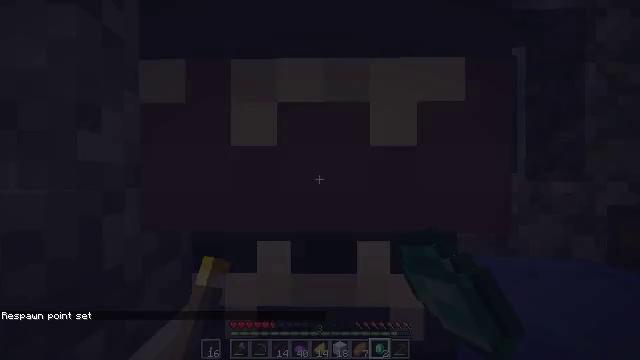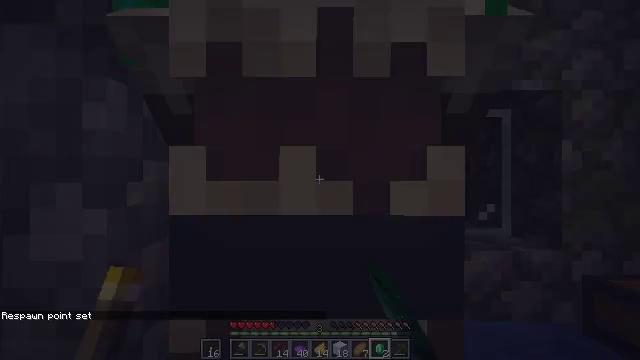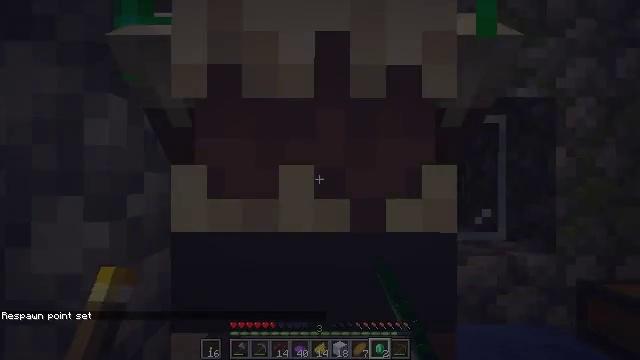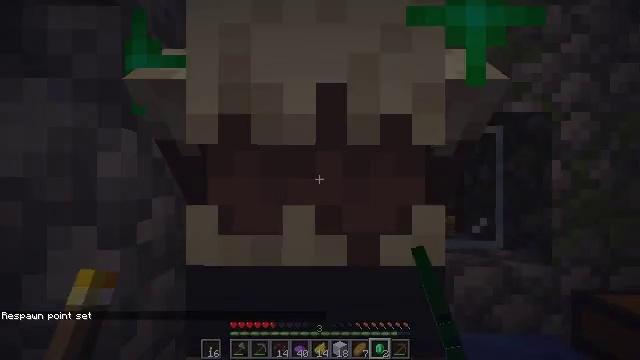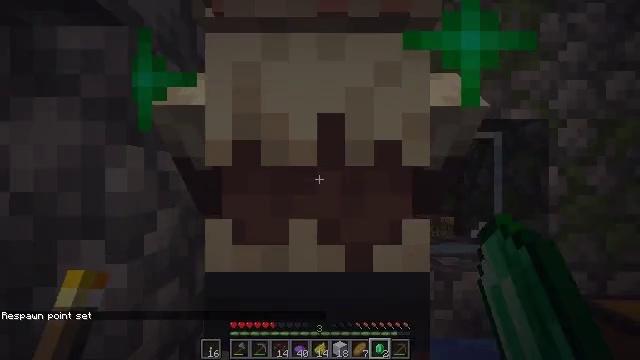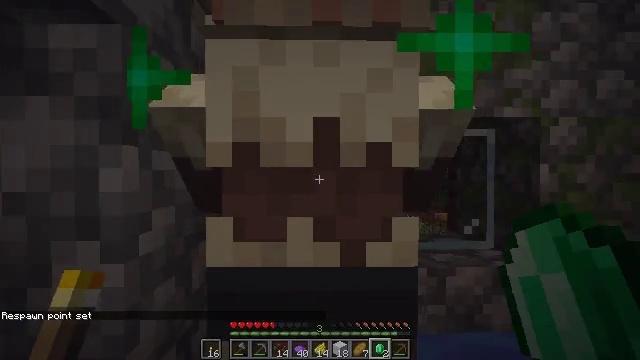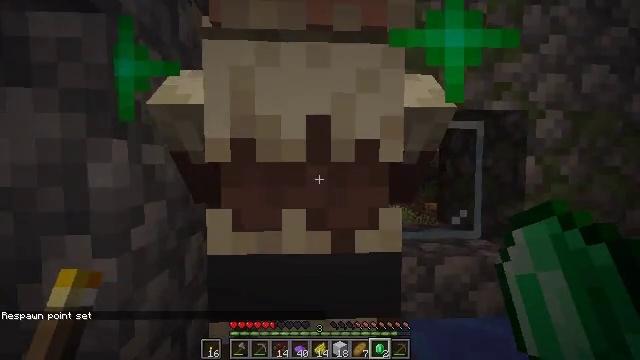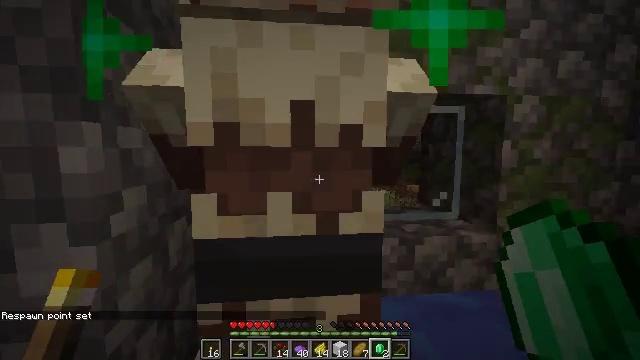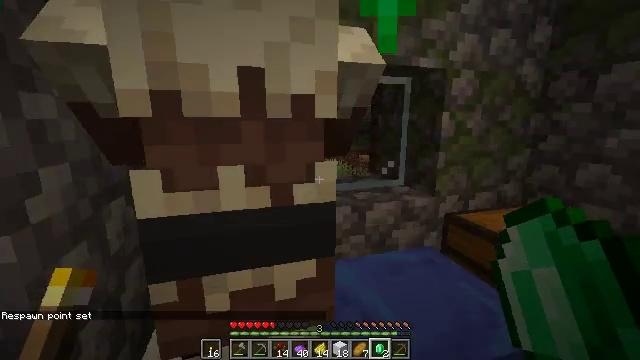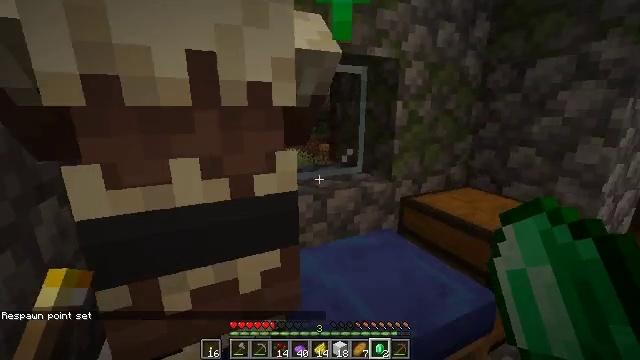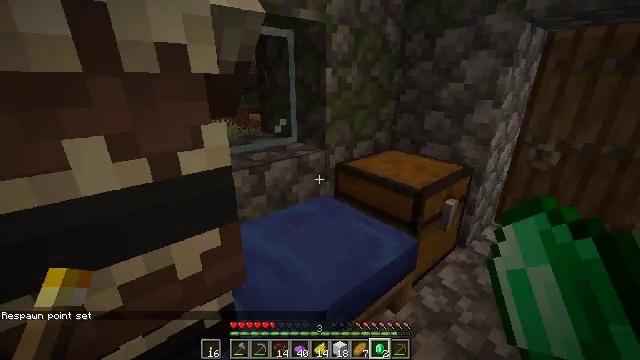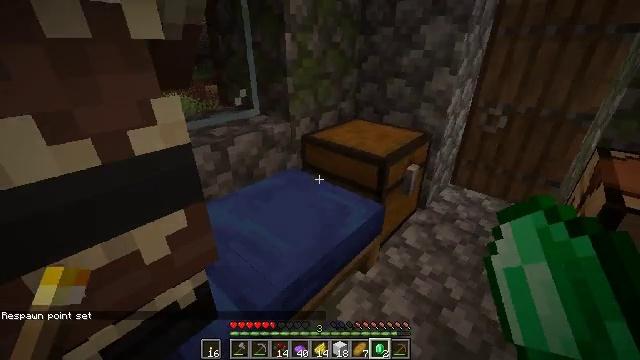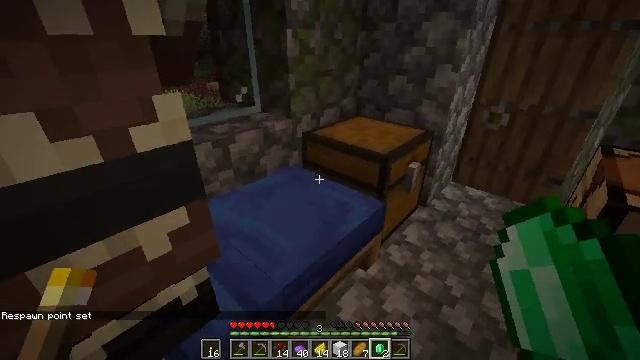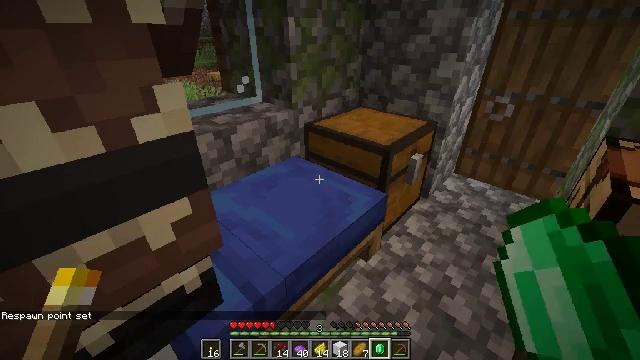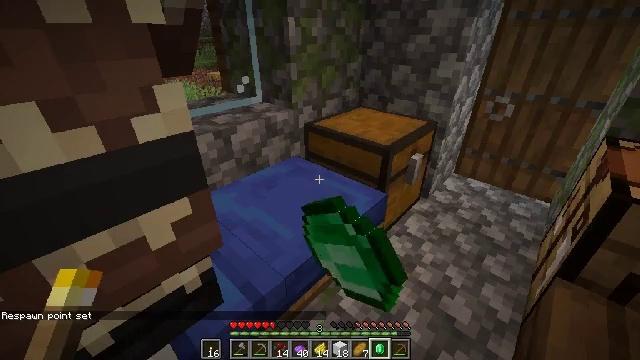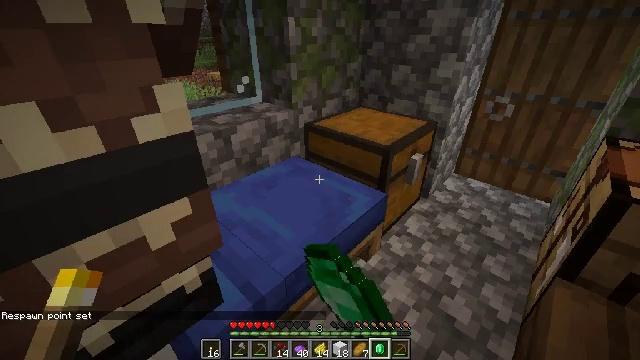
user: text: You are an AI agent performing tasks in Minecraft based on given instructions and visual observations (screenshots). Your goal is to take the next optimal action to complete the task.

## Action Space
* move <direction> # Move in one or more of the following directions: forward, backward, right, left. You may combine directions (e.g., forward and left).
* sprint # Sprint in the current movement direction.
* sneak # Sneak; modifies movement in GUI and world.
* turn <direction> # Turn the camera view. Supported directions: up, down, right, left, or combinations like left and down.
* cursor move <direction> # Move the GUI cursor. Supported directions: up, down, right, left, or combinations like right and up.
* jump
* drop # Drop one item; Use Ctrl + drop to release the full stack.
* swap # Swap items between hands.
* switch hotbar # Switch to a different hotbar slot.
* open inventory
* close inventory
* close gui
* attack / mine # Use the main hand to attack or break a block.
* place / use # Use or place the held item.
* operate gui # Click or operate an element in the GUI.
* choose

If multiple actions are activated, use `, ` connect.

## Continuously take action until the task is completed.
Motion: motion action
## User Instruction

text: Drop an emerald.
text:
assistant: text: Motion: no_op
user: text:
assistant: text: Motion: no_op
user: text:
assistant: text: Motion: no_op
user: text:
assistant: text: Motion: no_op
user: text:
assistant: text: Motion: turn right
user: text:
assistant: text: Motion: turn right and down
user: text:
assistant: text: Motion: turn right and down
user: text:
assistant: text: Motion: turn right and down
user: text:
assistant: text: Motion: turn right and down
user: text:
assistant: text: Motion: turn right and down
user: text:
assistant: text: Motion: turn right and down
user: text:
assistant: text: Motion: no_op
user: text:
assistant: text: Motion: turn down, drop
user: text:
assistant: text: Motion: drop
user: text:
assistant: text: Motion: no_op
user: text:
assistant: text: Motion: drop
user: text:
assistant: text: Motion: drop
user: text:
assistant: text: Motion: no_op
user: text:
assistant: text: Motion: no_op
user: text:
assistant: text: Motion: drop
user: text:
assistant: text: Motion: drop